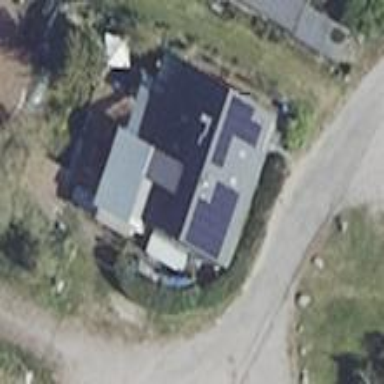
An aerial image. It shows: Simple and straightforward house.